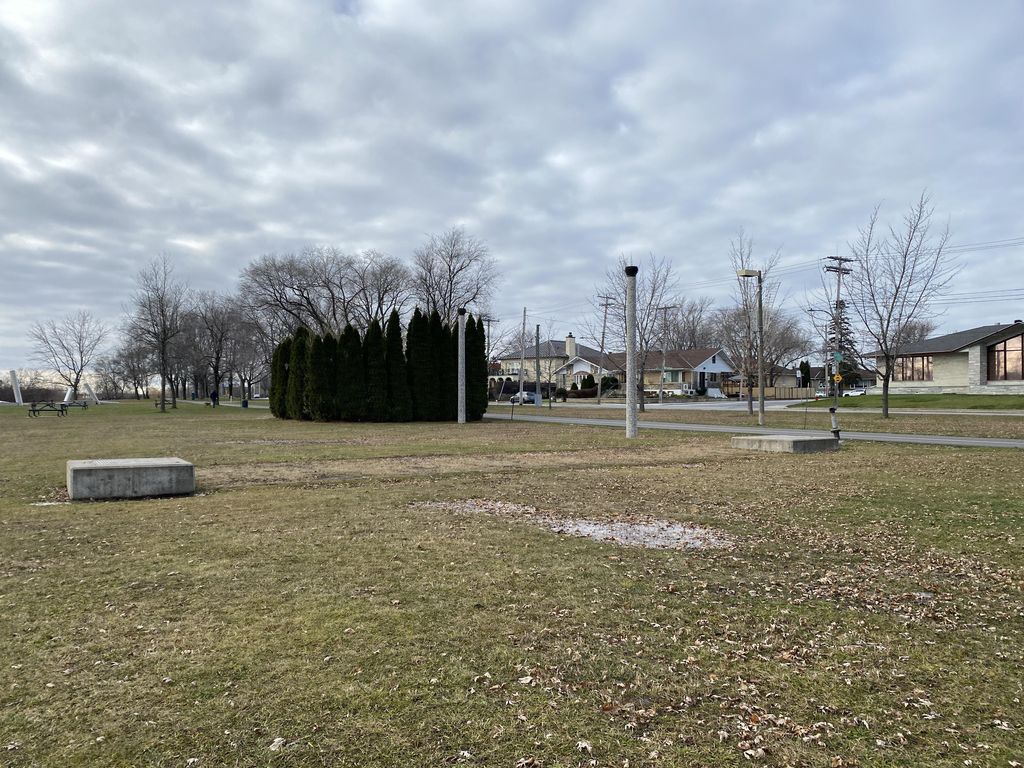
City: montreal